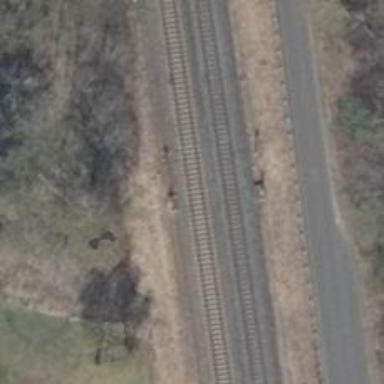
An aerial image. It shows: Railway signal.